Question: Is it possible to set the "position" value (see image below) programmatically instead of using 'IB'?
I would need to set it like the one in the image.
I've been searching for a solution for a while now without luck.

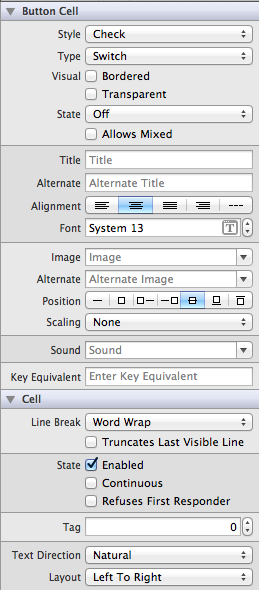
Answer: I believe that setting applies to button images and corresponds to imagePosition property of NSButton